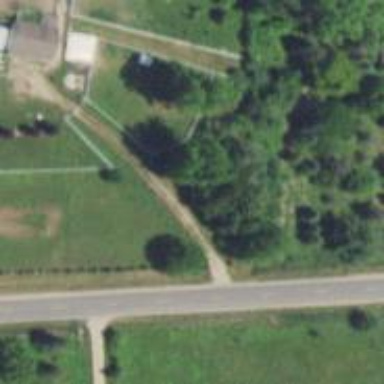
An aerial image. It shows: Driveway.